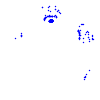
Particle: electron